Interaction volume radius: 5 \u00c5
Interaction volume height: 30 \u00c5
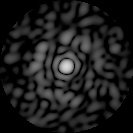
Disorder parameter: 0.8815